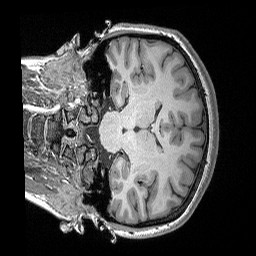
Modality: T1w
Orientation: coronal
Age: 24
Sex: female